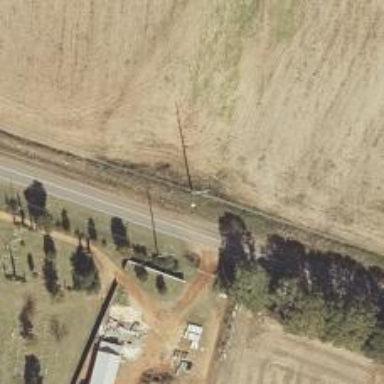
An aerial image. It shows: Power pole.